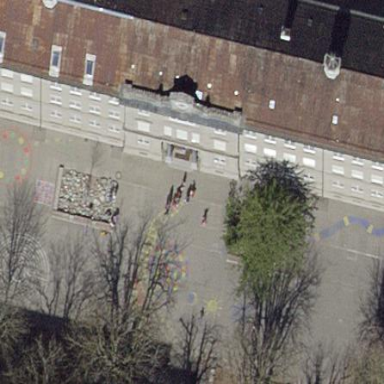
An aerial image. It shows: School building with hipped roof shape.